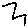
Label: zigzag